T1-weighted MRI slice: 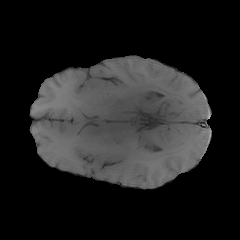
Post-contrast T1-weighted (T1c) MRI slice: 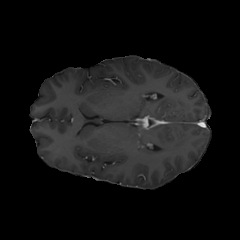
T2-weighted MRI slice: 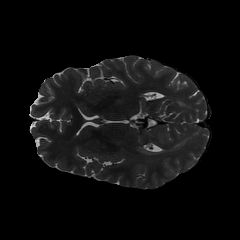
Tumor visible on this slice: yes